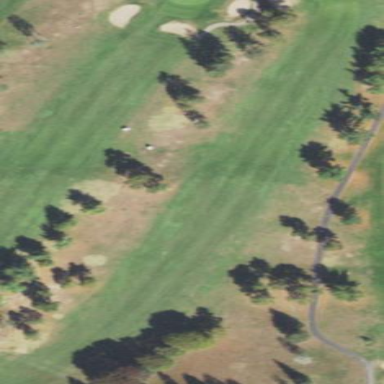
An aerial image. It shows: Lush grass fairway on golf course.